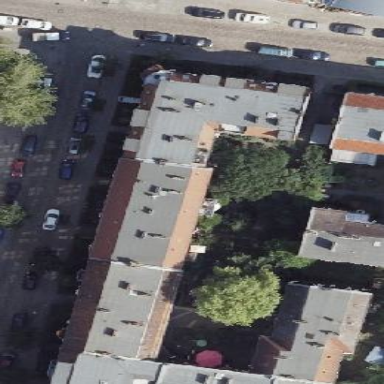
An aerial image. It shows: Building consisting of apartments with double saltbox roof shape.